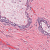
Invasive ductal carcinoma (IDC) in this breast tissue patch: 0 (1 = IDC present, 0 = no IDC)